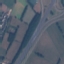
Land use / land cover: Highway